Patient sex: M
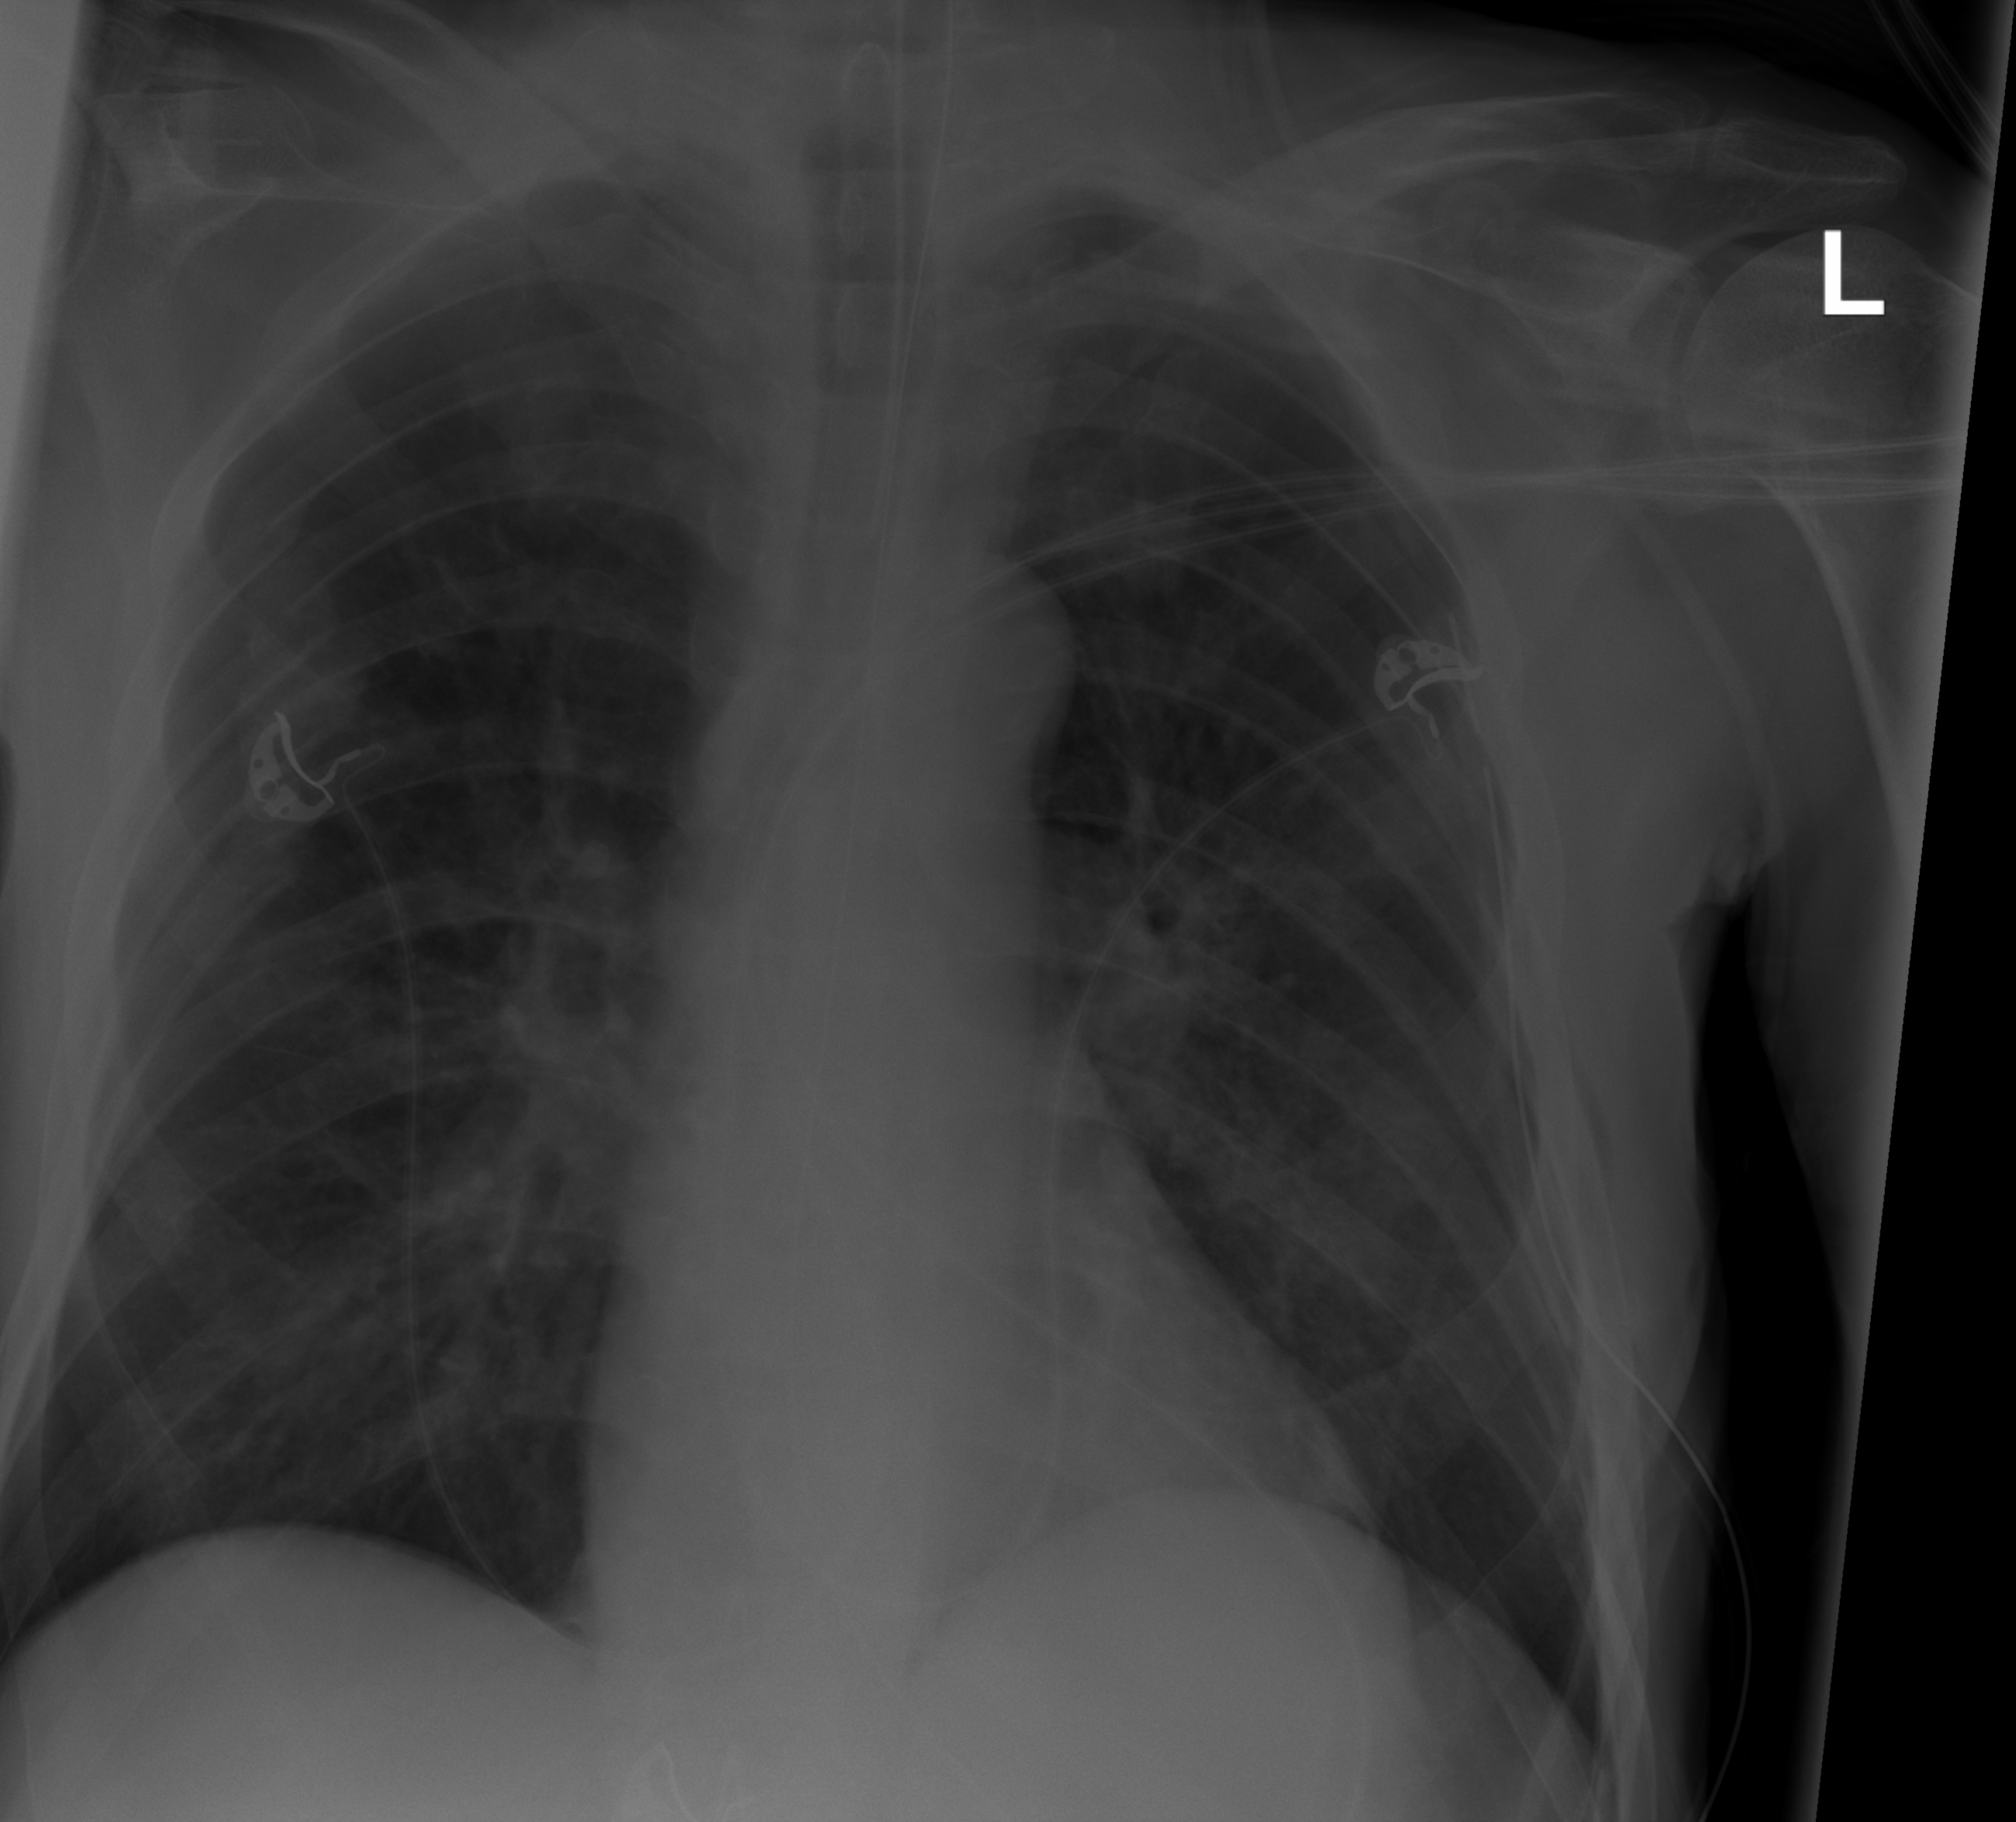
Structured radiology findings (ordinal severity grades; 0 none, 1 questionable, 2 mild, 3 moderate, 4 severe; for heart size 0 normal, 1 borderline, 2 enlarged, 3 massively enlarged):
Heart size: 0
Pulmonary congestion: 0
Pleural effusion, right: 0
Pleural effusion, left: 0
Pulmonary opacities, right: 0
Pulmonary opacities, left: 0
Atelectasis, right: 0
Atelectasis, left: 2